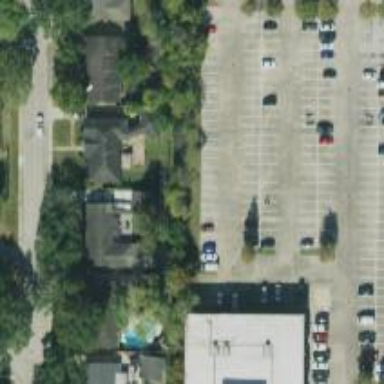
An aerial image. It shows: Parking space is available.